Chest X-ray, PA view. Patient: 36 years old, sex F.
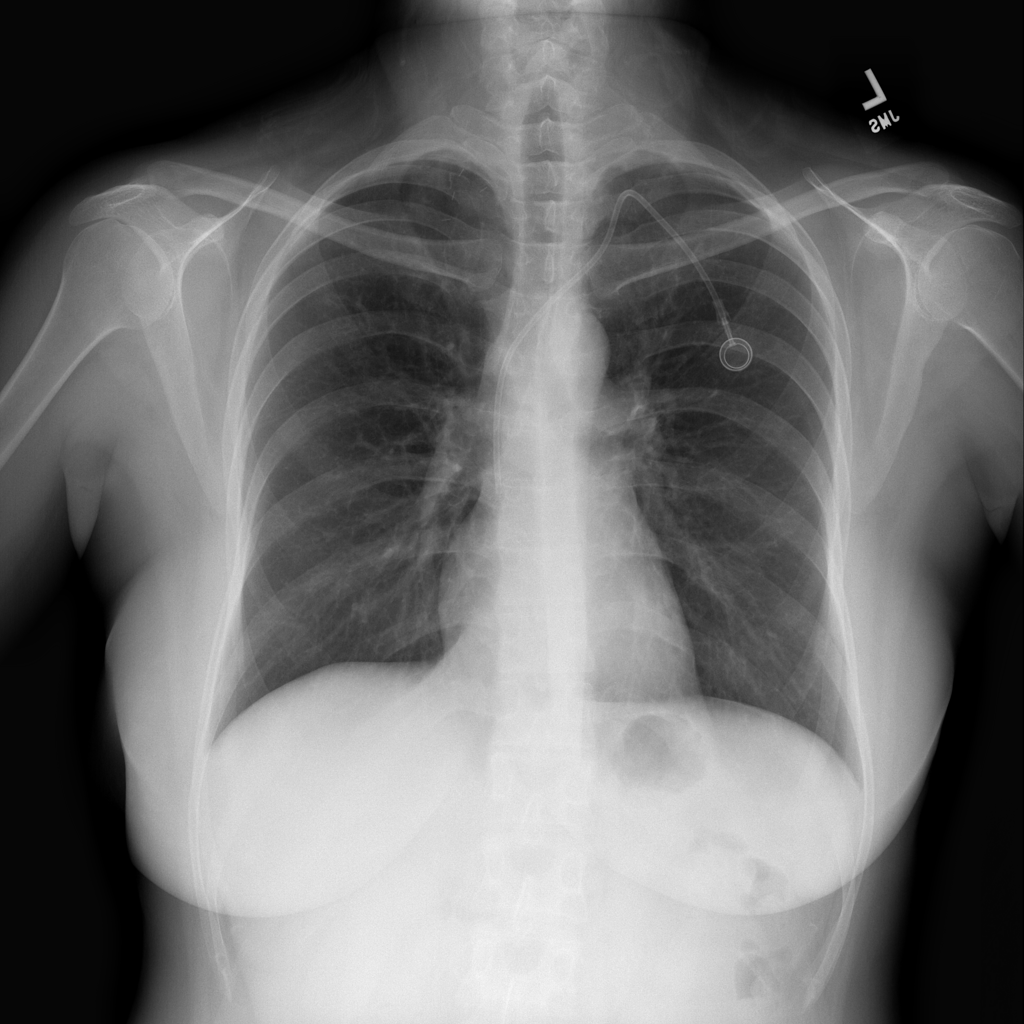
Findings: No Finding